Question: I have 3 web deploy (visual studio publish project to package) packages for which I use msdeploy command to sync with a server. One of the package was newly added. The other two packages work fine except for the newly added one. I see the following error in the log. I am not sure where to set the permission for this since the permissions for iisApp provider are already set in IIS Manager Delegation settings. I am new to IIS configuration and .net development. Can anyone provide info on why I am getting this error?
Here is the command used:
'''
PS D:\Deployment> &'C:\Program Files\IIS\Microsoft Web Deploy V3\msdeploy.exe' -verb:sync -source:package='D: emp\CI.Web.Pack_20130824.1\_PublishedWebsites\ProjectXYZ_PackageProjectXYZ.zip' -dest="auto,computerName='https://localhost:8172/msdeploy.axd?site=siteName',username
='deployUserName',password='deployPassword',authType=basic,includeAcls='False'" -skip:objectName=createApp -disableLink:AppPoolExtens
ion -disableLink:ContentExtension -disableLink:CertificateExtension -allowUntrusted
Info: Using ID '2b0c6151-a2b0-4a87-9135-263330c5e619' for connections to the remote server.
Info: Object createApp (D:\Builds\Mayo.KCMS\CI.Web.Pack\Sources\DEV\Web\ProjectXYZ\obj\Rele
ase\Package\PackageTmp) skipped due to skip directive 'CommandLineSkipDirective 1'.
Info: Adding sitemanifest (sitemanifest).
Info: Adding IIS Application (Default Web Site/ProjectXYZ_deploy)
Error Code: ERROR_USER_NOT_AUTHORIZED_FOR_IISAPP
More Information: Could not complete an operation with the specified provider ("iisApp") when connecting using the Web M
anagement Service. This can occur if the server administrator has not authorized the user for this operation. iisApp htt
p://go.microsoft.com/fwlink/?LinkId=178034 Learn more at: http://go.microsoft.com/fwlink/?LinkId=221672#ERROR_USER_NOT_
AUTHORIZED_FOR_IISAPP.
Error count: 1.
'''
Error on server:
'''
wmsvc.exe Error: 0 : User:
Client IP: ::1
Content-Type: application/msdeploy
Version: 9.0.0.0
MSDeploy.VersionMin: 7.1.600.0
MSDeploy.VersionMax: 9.0.1631.0
MSDeploy.Method: Sync
MSDeploy.RequestId: 6b694745-0024-416c-9439-3e97608417b9
MSDeploy.RequestCulture: en-US
MSDeploy.RequestUICulture: en-US
ServerVersion: 9.0.1631.0
Skip: objectName="^configProtectedData$"objectName="createApp"
Provider: auto, Path:
A tracing deployment agent exception occurred that was propagated to the client. Request ID '6b694745-0024-416c-9439-3e97608417b9'. Request Timestamp: '8/26/2013 2:01:55 PM'. Error Details:
ERROR_USER_NOT_AUTHORIZED_FOR_IISAPP
Microsoft.Web.Deployment.DeploymentDetailedUnauthorizedAccessException: Could not complete an operation with the specified provider ("iisApp") when connecting using the Web Management Service. This can occur if the server administrator has not authorized the user for this operation. iisApp http://go.microsoft.com/fwlink/?LinkId=178034 Learn more at: http://go.microsoft.com/fwlink/?LinkId=221672#ERROR_USER_NOT_AUTHORIZED_FOR_IISAPP.
at Microsoft.Web.Deployment.DelegationHelper.ImpersonateForOperation(String deploymentAction, String deploymentProvider, String deploymentPath, DelegationContextCache cache)
at Microsoft.Web.Deployment.DelegationHelper.ImpersonateForOperation(String deploymentAction, DeploymentObject deploymentObject)
at Microsoft.Web.Deployment.DeploymentObject.Add(DeploymentObject source, DeploymentSyncContext syncContext)
at Microsoft.Web.Deployment.DeploymentSyncContext.HandleAdd(DeploymentObject destObject, DeploymentObject sourceObject)
at Microsoft.Web.Deployment.DeploymentSyncContext.SyncChildren(DeploymentObject dest, DeploymentObject source)
at Microsoft.Web.Deployment.DeploymentSyncContext.SyncChildrenOrder(DeploymentObject dest, DeploymentObject source)
at Microsoft.Web.Deployment.DeploymentSyncContext.ProcessSync(DeploymentObject destinationObject, DeploymentObject sourceObject)
at Microsoft.Web.Deployment.DeploymentObject.SyncToInternal(DeploymentObject destObject, DeploymentSyncOptions syncOptions, PayloadTable payloadTable, ContentRootTable contentRootTable, Nullable'1 syncPassId)
at Microsoft.Web.Deployment.DeploymentAgent.HandleSync(DeploymentAgentAsyncData asyncData, Nullable'1 passId)
at Microsoft.Web.Deployment.DeploymentAgent.HandleRequestWorker(DeploymentAgentAsyncData asyncData)
at Microsoft.Web.Deployment.DeploymentAgent.HandleRequest(DeploymentAgentAsyncData asyncData)
'''

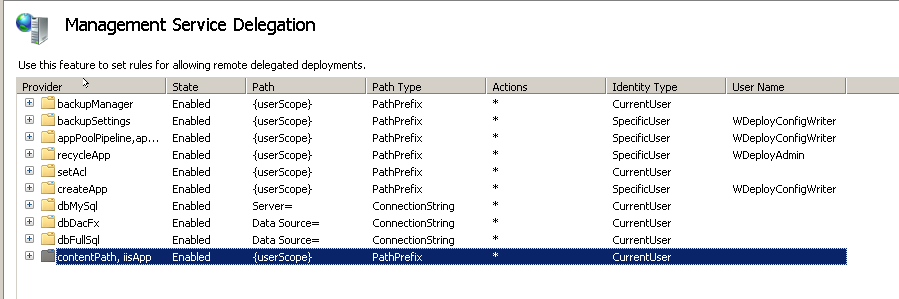
Answer: I have found the solution for the problem. The third package was trying to create a new application on the server because of a different application name than the other two packages. I have added a new setParameters.xml file that has entry for the application name which will overwrite the default application name with the one the previous two packages were deploying to. I pass this setParameters.xml file as a parameter to the Webdeploy command.
'''
&'C:\Program Files\IIS\Microsoft Web Deploy V3\msdeploy.exe' -verb:sync -source:package='D: emp\Project_XYZ.zip' -setParamFile:setParameters.xml -dest="auto,computerName='https://localhost:8172/msdeploy.axd?site=siteName',username='deployUser',password='changeMe',authType=basic,includeAcls='False'" -skip:objectName=createApp -disableLink:AppPoolExtension -disableLink:ContentExtension -disableLink:CertificateExtension -allowUntrusted -whatif
'''
setParameters.xml
'''
<?xml version="1.0" encoding="utf-8"?>
<parameters>
<setParameter name="IIS Web Application Name" value="siteName" />
</parameters>
'''